Interaction volume radius: 5 \u00c5
Interaction volume height: 15 \u00c5
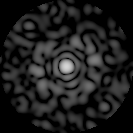
Disorder parameter: 0.8982